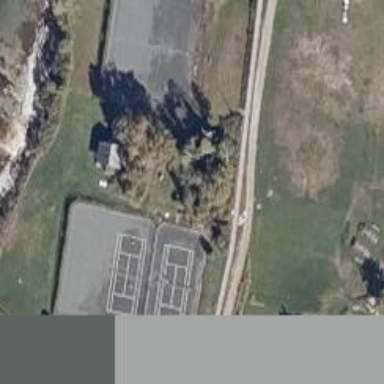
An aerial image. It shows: Tennis court on pitch.